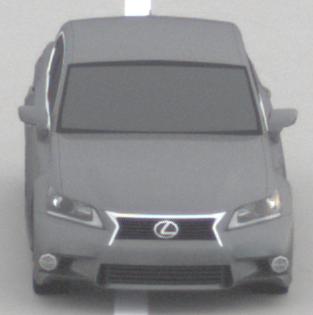
Make: Lexus
Model: GS 250
Detailed model: GS (L10)
Model produced from: 2012/06
Model produced until: 2013/12
Doors: 4
Color: gray
Road condition: dry road
Daytime: morning or afternoon
Contrast: low contrast